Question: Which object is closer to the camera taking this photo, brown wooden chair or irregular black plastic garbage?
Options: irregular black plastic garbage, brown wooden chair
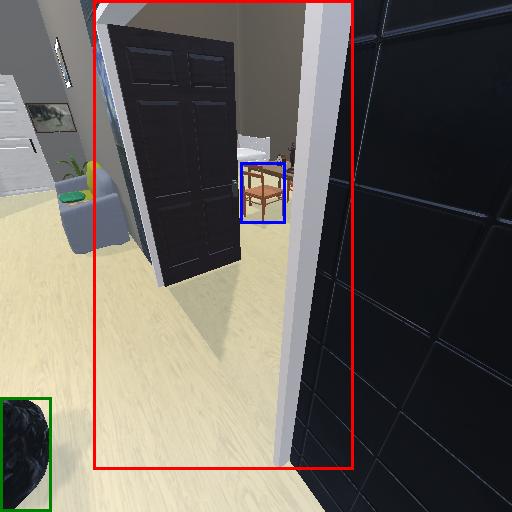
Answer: irregular black plastic garbage